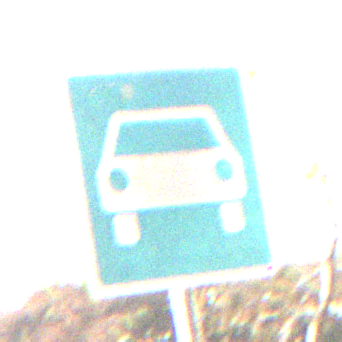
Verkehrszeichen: Kraftfahrstrasse
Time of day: SunriseSunset
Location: Outdoor (Nature)
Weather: Clear
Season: NotSpecified
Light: Natural